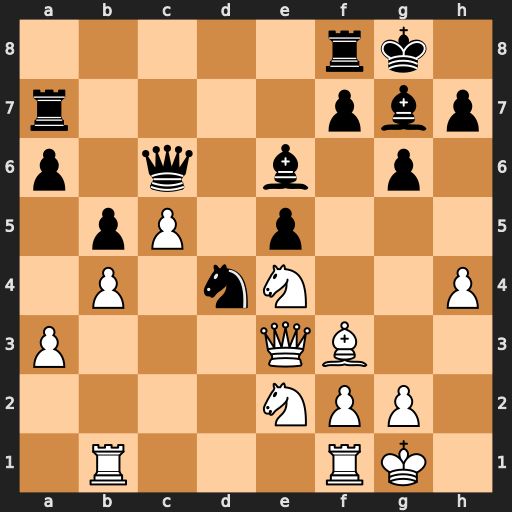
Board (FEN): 5rk1/r4pbp/p1q1b1p1/1pP1p3/1P1nN2P/P3QB2/4NPP1/1R3RK1
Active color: w
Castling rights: -
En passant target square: -
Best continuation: Nf6+ Bxf6 Bxc6